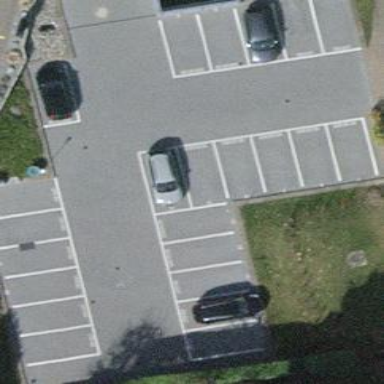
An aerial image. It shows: Parking area with surface.